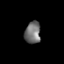
Tissue: prostate
Cell type: Epithelial cells
Senescence score: 0.2684
Nuclear area (px): 341
Mean DAPI intensity: 113.293